Field crop: tomato
Growth stage: 1
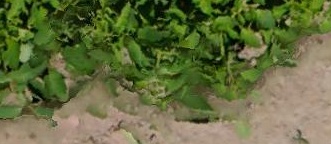
Species: tomato